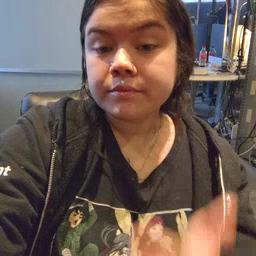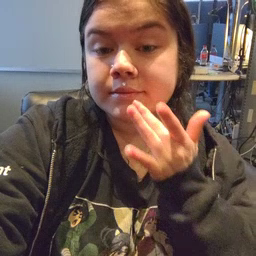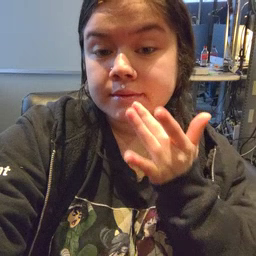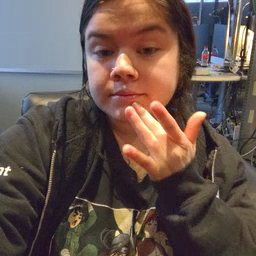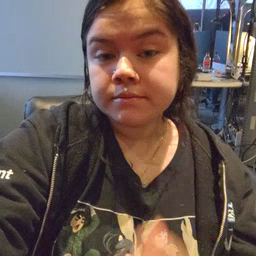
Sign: taste